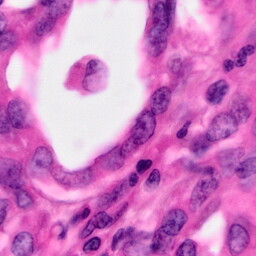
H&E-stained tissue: Pancreatic